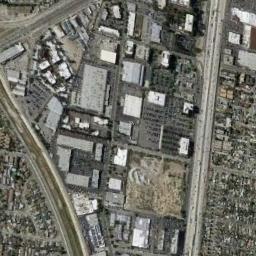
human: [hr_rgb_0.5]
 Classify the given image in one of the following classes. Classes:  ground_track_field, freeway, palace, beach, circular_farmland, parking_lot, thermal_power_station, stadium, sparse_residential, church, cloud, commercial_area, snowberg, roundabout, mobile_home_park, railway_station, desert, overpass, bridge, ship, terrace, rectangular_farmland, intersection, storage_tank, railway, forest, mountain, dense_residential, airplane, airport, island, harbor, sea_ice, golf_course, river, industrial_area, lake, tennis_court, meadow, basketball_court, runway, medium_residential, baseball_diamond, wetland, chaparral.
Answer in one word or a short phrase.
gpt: industrial_area